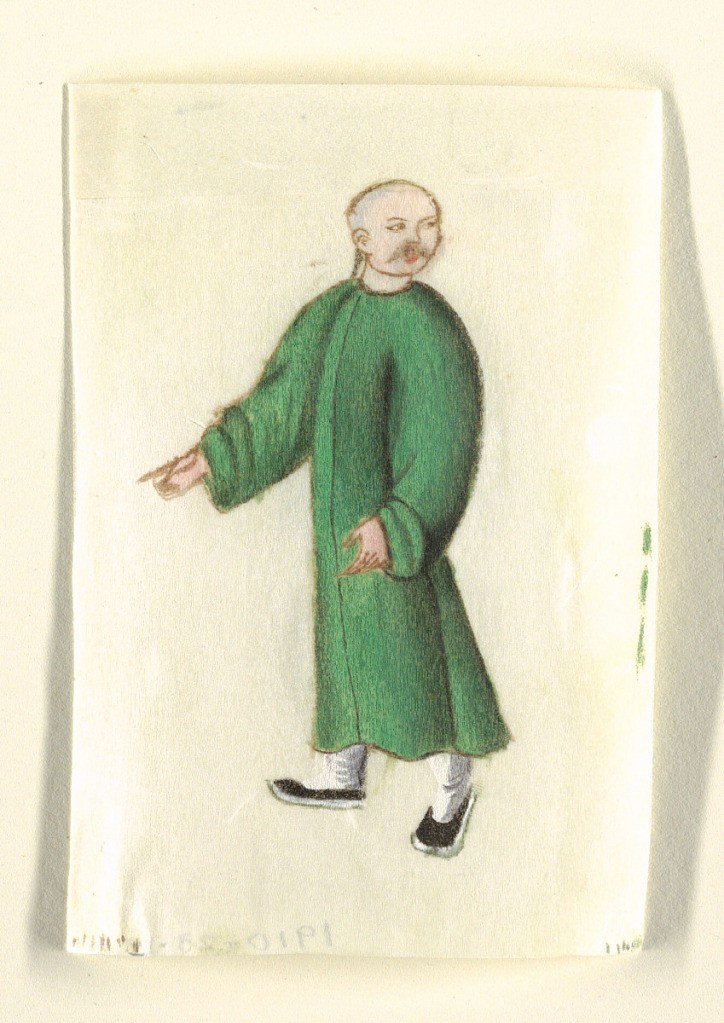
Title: Standing Peasant
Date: mid-19th century
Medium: Brush and watercolor on rice paper
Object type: Painting
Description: A standing peasant, walking left, his gaze directed over his left shoulder, wears a long green tunic, and head shaved.